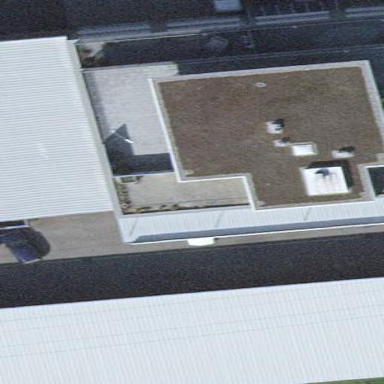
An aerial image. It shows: Industrial building.